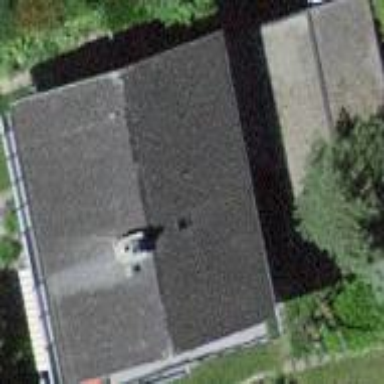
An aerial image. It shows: Residential building.